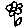
Label: flower